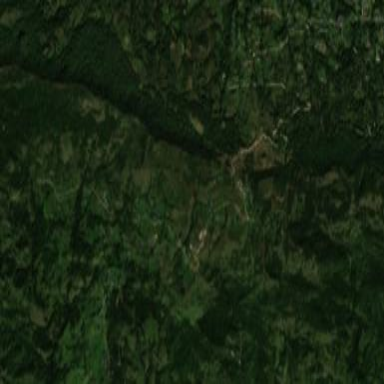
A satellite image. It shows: Forest area.